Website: slack
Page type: billing-address
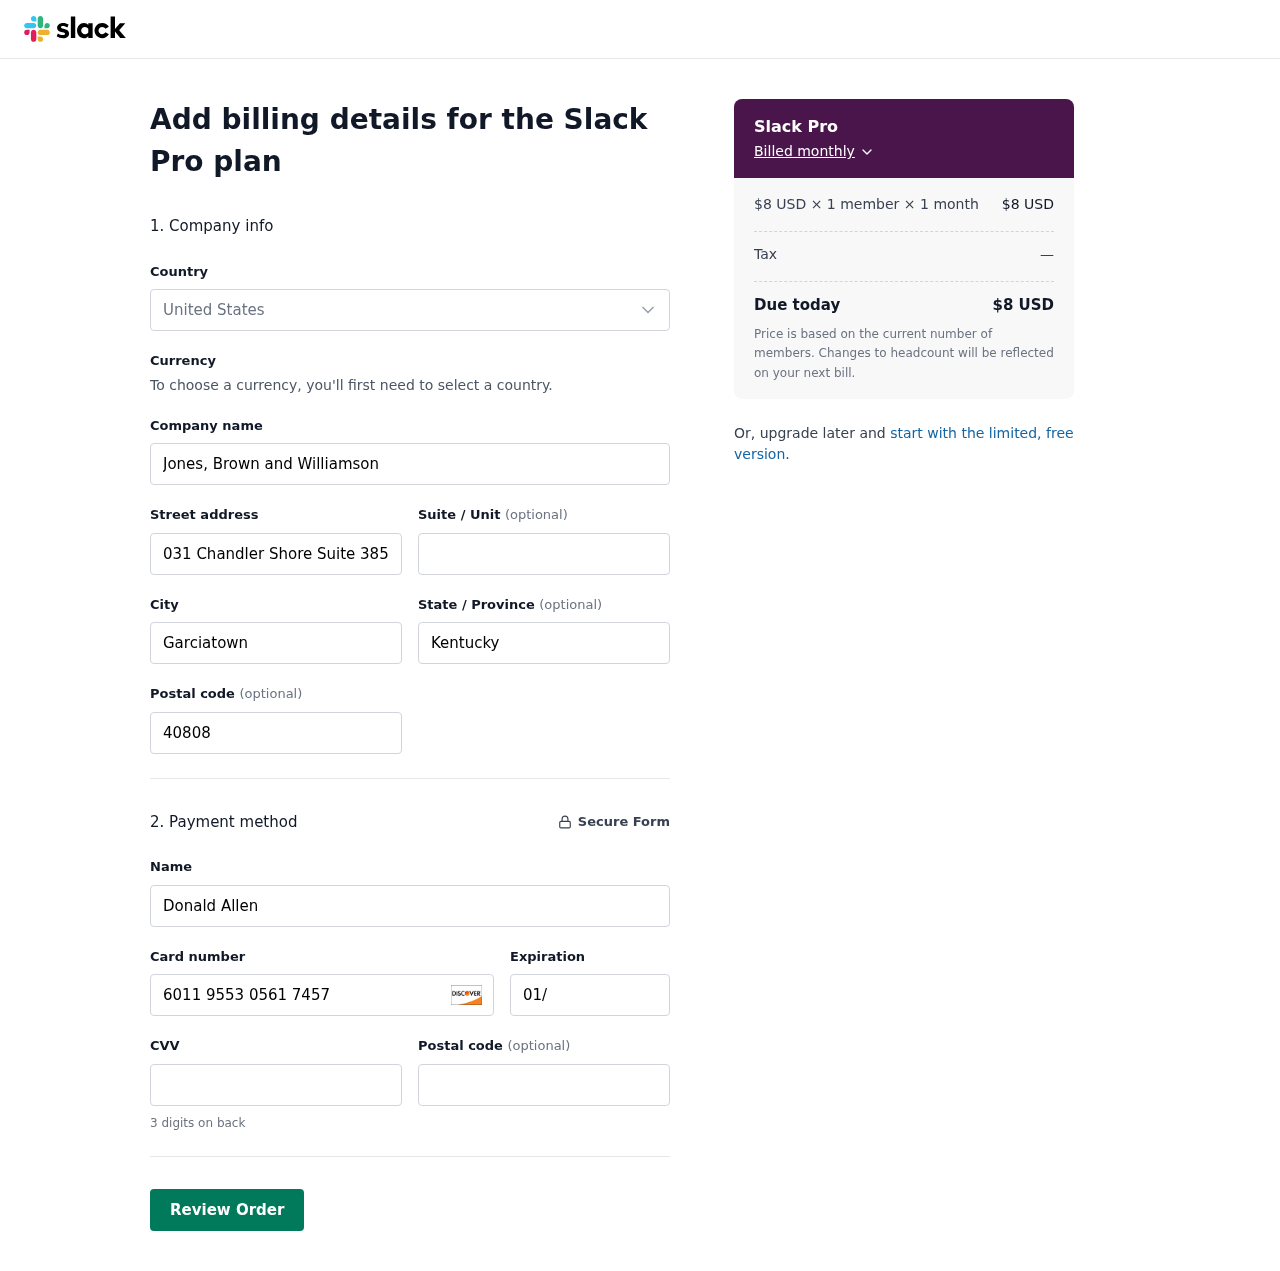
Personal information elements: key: PII_CARD_CVV
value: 994
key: PII_CARD_EXPIRY
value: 01/27
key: PII_CARD_NUMBER
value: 6011 9553 0561 7457
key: PII_CITY
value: Garciatown
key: PII_COMPANY
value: Jones, Brown and Williamson
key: PII_COUNTRY
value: United States
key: PII_FULLNAME
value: Donald Allen
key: PII_POSTCODE
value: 40808
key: PII_STATE
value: Kentucky
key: PII_STREET
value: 031 Chandler Shore Suite 385
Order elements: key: ORDER_PLAN_PRICE
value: $8 USD
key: ORDER_NUM_MEMBERS
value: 1 member
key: ORDER_NUM_MONTHS
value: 1 month
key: ORDER_SUBTOTAL
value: $8 USD
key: ORDER_TAX
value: —
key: ORDER_TOTAL
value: $8 USD